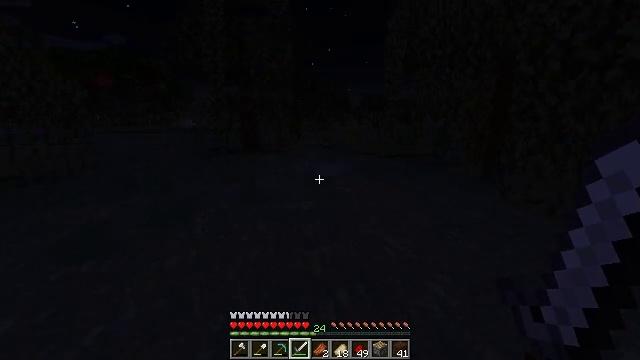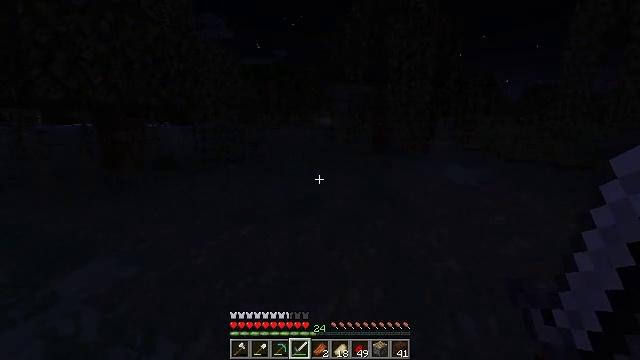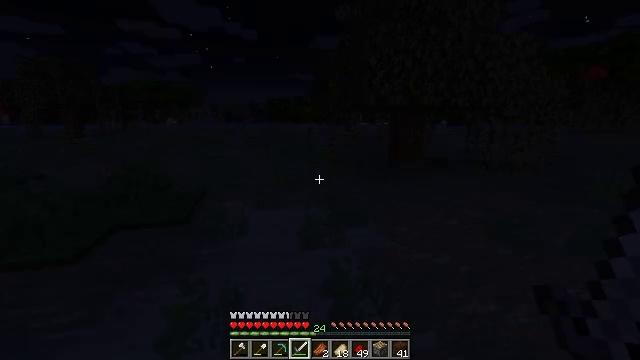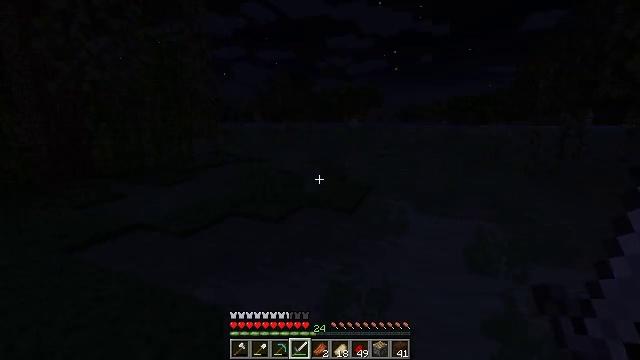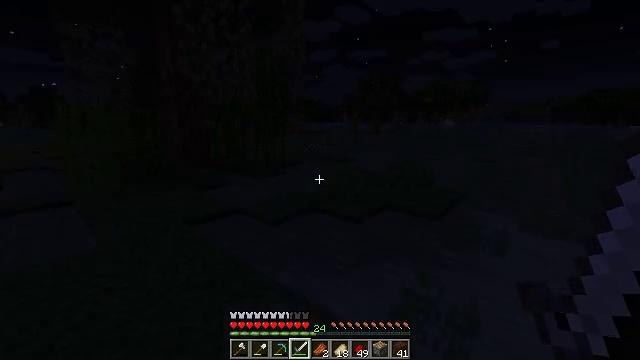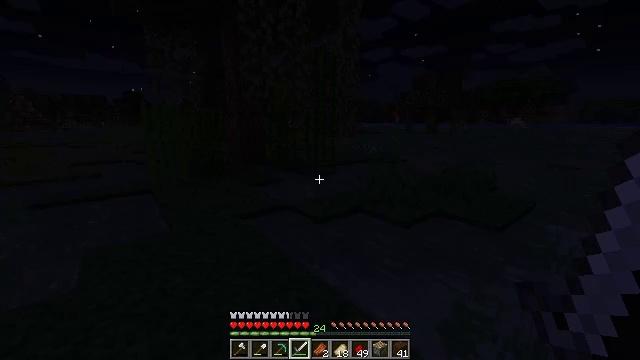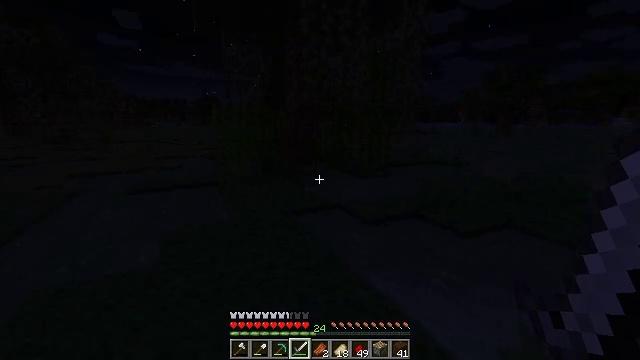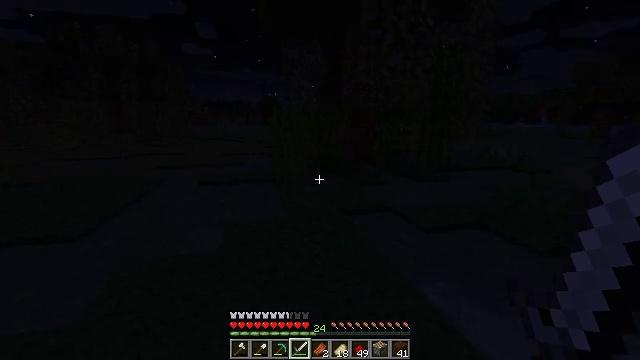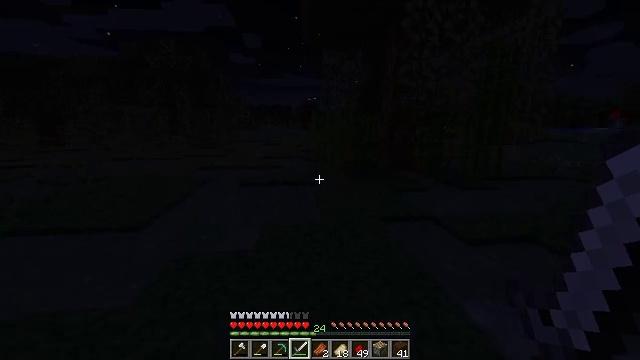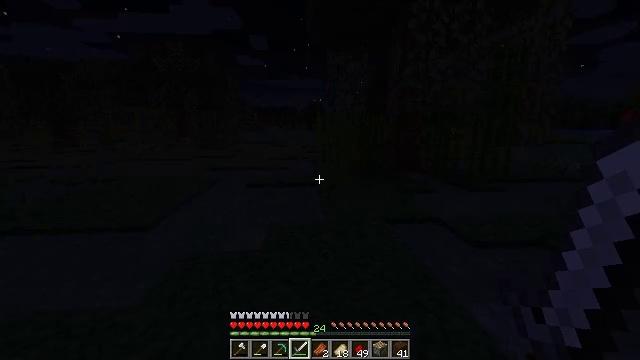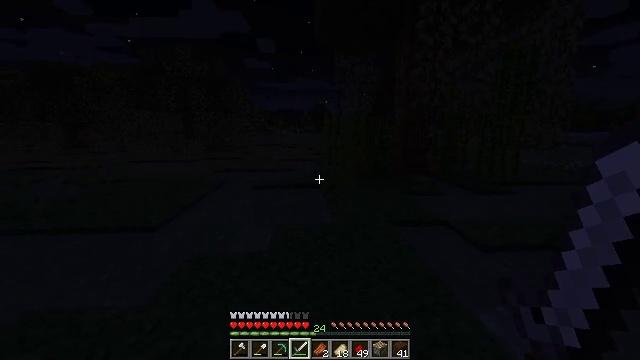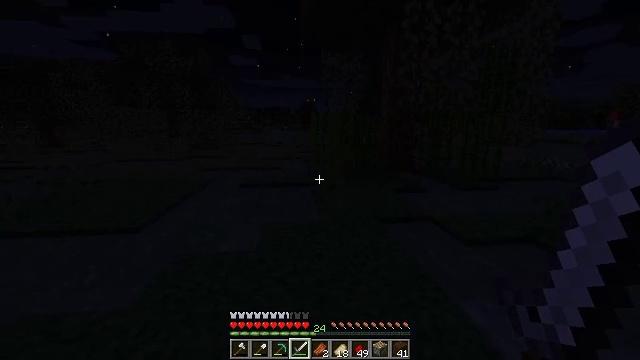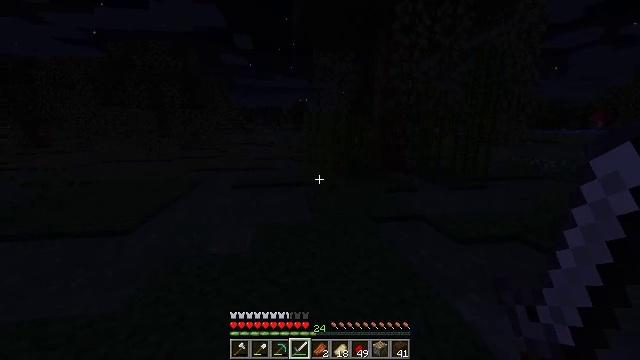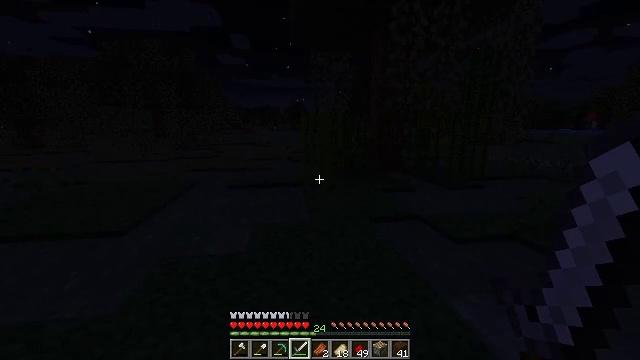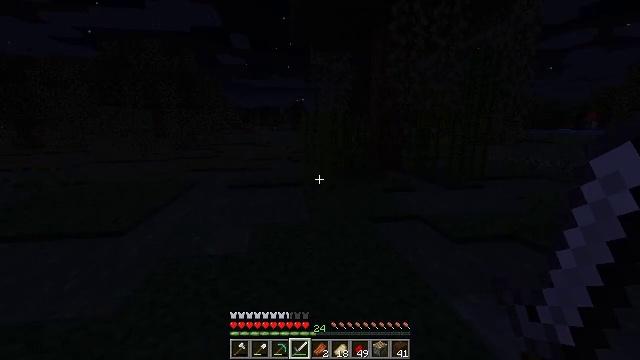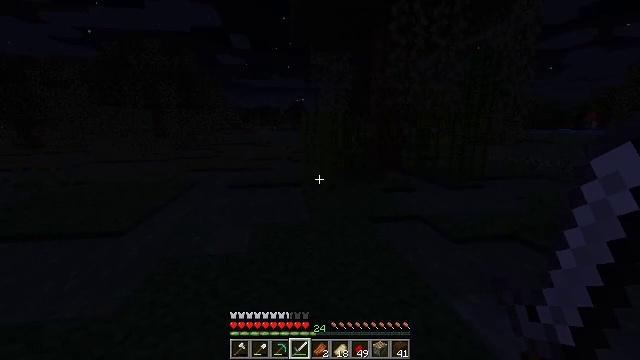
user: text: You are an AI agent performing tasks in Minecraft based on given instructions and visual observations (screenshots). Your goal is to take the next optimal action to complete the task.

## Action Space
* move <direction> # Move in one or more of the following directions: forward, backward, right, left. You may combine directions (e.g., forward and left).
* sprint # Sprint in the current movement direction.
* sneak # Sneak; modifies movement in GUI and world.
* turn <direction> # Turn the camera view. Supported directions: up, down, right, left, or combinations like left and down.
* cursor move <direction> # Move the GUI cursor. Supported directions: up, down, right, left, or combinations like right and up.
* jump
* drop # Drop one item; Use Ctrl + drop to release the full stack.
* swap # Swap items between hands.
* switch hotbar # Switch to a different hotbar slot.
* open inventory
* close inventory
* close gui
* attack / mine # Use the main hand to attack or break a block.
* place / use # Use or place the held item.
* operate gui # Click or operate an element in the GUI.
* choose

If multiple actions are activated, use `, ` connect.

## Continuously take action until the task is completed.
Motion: motion action
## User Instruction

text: Combat the slime.
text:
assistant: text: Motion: turn left
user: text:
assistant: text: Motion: turn left
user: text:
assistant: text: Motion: turn left
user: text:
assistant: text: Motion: turn left
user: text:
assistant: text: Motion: turn left
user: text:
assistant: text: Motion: turn left
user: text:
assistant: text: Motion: turn left
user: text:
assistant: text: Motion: turn left
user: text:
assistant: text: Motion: turn left
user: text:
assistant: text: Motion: turn left
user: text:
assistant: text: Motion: turn right
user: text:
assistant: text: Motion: turn right
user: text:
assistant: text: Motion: no_op
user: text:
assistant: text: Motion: no_op
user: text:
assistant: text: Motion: no_op
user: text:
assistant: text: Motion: no_op
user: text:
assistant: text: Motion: no_op
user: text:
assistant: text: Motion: turn right
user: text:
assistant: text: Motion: turn left
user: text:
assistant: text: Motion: no_op
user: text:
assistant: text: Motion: turn left
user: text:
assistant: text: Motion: turn left
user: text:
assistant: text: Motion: turn left
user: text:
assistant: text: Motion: turn left
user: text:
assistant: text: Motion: turn left
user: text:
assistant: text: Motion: no_op
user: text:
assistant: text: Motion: no_op
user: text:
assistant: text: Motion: no_op
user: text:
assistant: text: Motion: no_op
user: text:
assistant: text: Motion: no_op